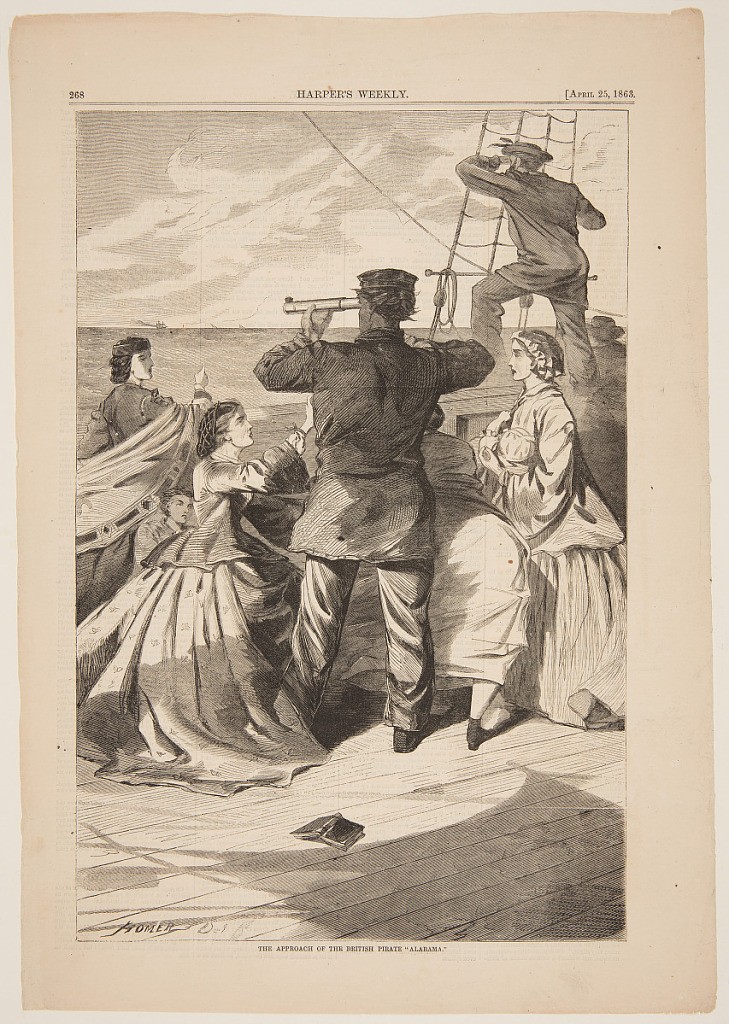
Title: The Approach of the British Pirate "Alabama"
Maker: Winslow Homer, American, 1836–1910
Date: April 25, 1863
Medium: Wood engraving in black ink on paper
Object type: Print
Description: Captain and crew sighting the pirate ship on the horizon.